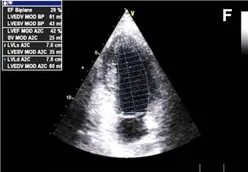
Two-dimensional transthoracic echocardiography 1 month after the radiotherapy course (A-F), illustrating a marked increase in the thickness of the left and right ventricular walls (15 and 7 mms, respectively), in addition to severe left ventricular systolic dysfunction. (F) LV EF = 28% by Simpson's method. PLAX, parasternal long axis view; PSAX, parasternal short axis view; A4C, apical four chamber view.
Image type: radiology (ultrasound)